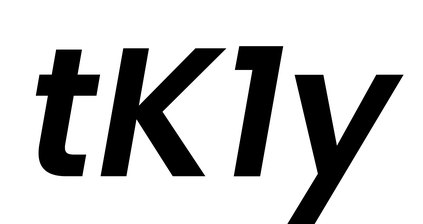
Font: Poppins-SemiBoldItalic